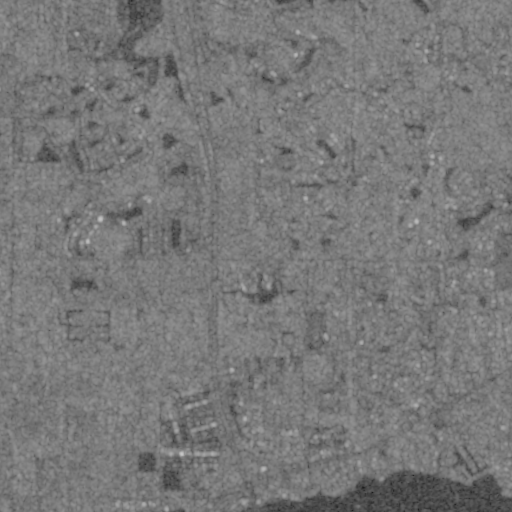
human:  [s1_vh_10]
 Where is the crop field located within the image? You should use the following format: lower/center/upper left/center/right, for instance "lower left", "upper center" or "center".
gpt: The crop field is located in the lower center of the image.
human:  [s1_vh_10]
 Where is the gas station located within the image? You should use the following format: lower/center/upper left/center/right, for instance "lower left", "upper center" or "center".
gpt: The gas station is located in the lower center of the image.
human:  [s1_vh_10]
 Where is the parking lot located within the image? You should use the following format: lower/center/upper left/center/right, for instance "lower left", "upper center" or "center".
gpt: The parking lot is located in the lower of the image.
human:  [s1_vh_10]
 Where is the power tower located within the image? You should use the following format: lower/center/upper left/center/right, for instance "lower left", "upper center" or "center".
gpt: The power tower is located in the right of the image.
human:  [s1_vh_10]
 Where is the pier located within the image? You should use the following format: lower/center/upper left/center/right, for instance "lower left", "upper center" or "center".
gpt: The pier is located in the lower right of the image.
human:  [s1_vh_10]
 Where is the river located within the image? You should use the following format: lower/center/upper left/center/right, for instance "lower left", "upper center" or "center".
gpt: The river is located in the lower right of the image.
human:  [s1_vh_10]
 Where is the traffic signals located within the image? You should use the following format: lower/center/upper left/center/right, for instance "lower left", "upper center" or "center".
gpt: The traffic signals is located in the lower right of the image.
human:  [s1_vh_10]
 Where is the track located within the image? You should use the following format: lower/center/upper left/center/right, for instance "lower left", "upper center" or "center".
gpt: There is no track in the image.

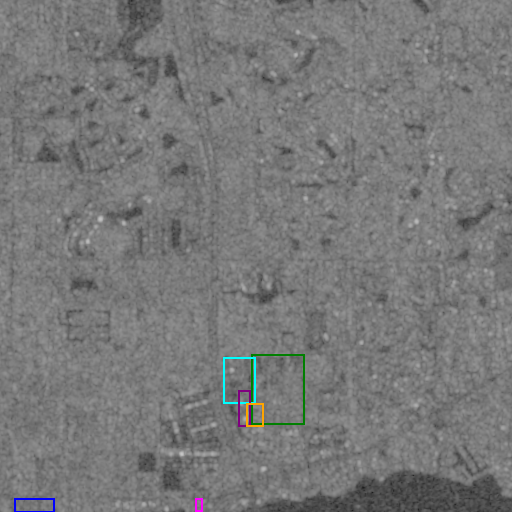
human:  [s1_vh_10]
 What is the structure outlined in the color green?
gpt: The structure outlined in green is a crop field.
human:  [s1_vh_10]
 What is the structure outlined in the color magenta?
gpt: The structure outlined in magenta is a gas station.
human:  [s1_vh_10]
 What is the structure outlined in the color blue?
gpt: The structure outlined in blue is a park.
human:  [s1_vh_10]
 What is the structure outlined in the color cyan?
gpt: The structure outlined in cyan is a parking lot.
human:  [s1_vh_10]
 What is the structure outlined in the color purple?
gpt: The structure outlined in purple is a building.
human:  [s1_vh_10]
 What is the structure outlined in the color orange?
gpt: The structure outlined in orange is a building.
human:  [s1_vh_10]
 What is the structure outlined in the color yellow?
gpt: There is no yellow outline.